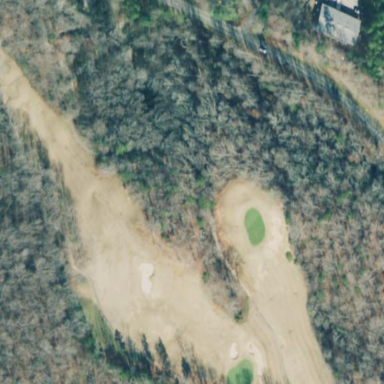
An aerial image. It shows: Golf course surrounded by greenery.